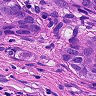
Metastatic tissue present: yes